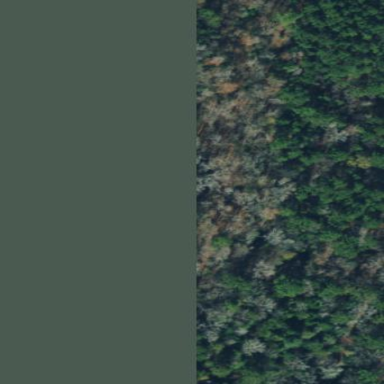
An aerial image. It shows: Deciduous broadleaved woodland.